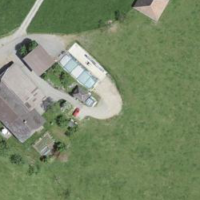
EUNIS habitat code: 24
Species observed at this site:
Veronica chamaedrys
Fagopyrum esculentum